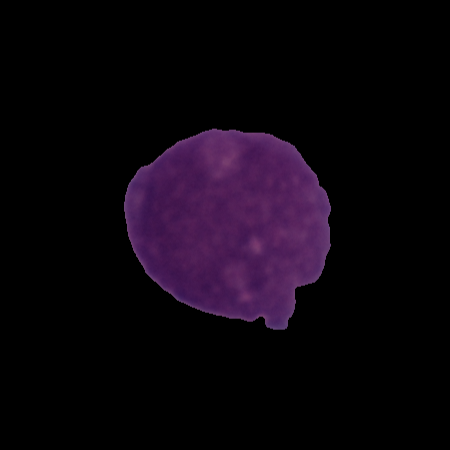
Label: cancer